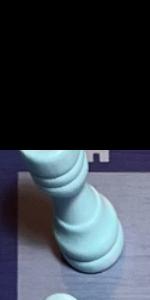
Label: Rook_White